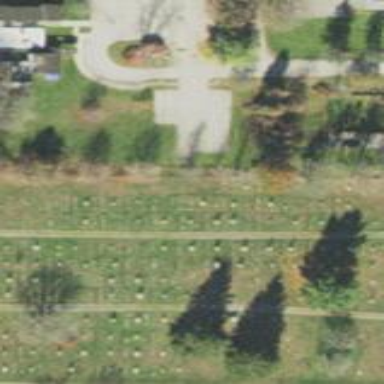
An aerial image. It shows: Cemetery.